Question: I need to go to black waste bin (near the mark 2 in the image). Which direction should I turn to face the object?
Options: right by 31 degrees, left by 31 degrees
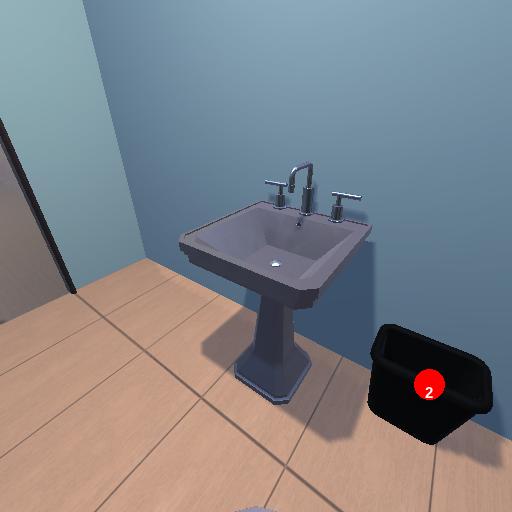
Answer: right by 31 degrees